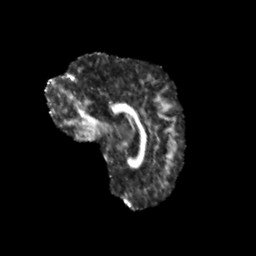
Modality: FA
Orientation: sagittal
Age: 9
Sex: female
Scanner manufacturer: siemens
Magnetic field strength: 3 T
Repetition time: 3.8 s
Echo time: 0.07 s